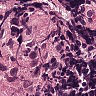
Metastatic tissue present: no